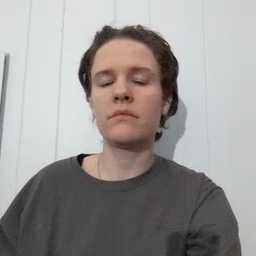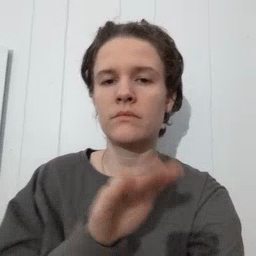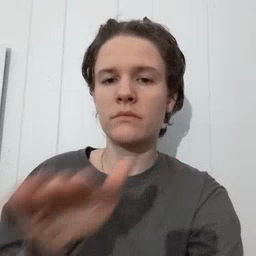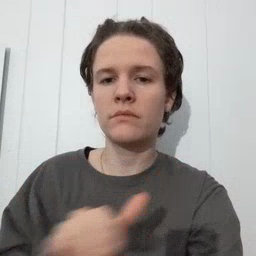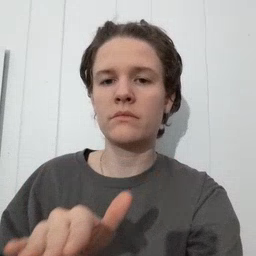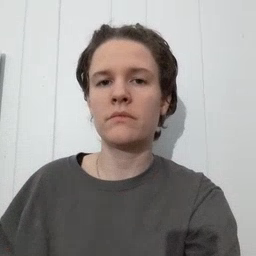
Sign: clean